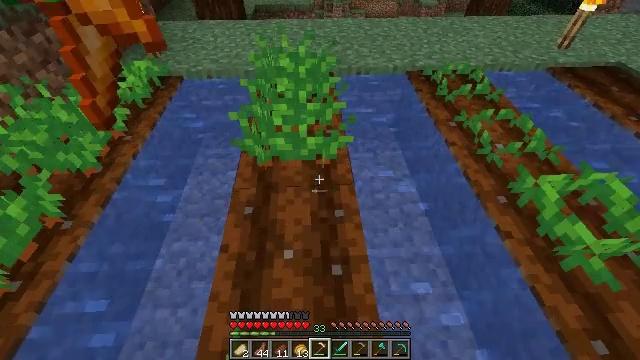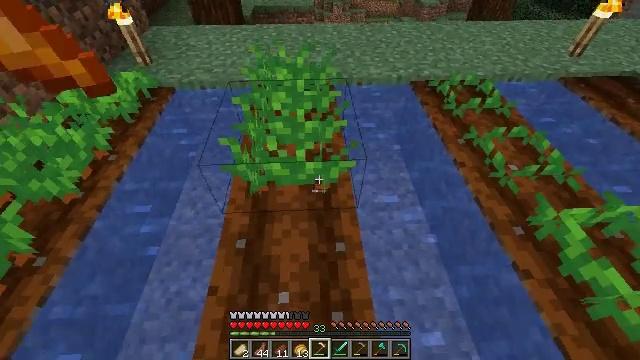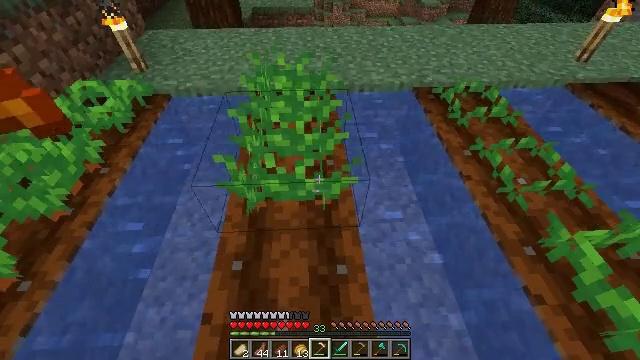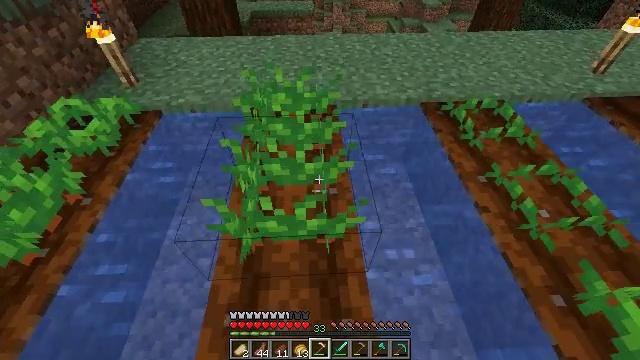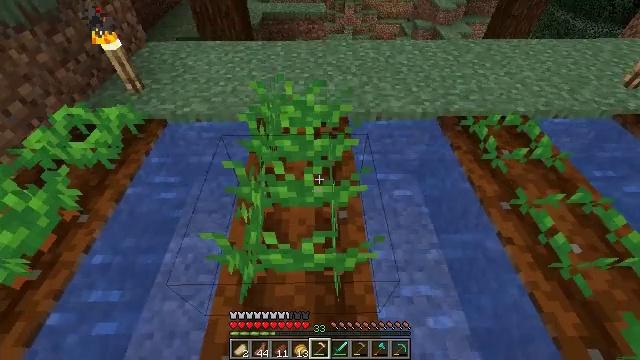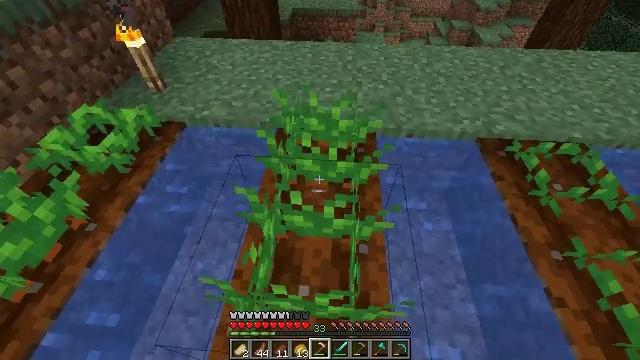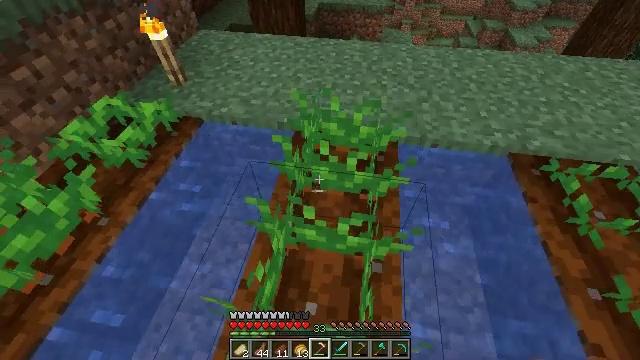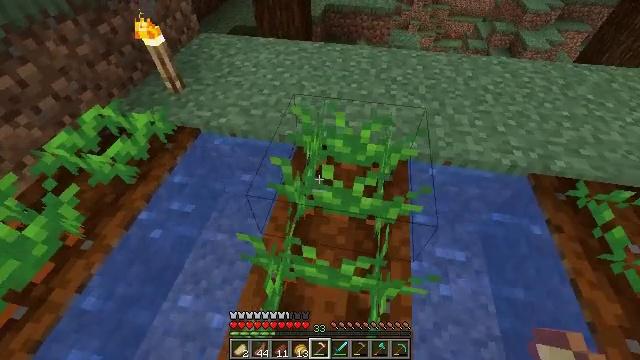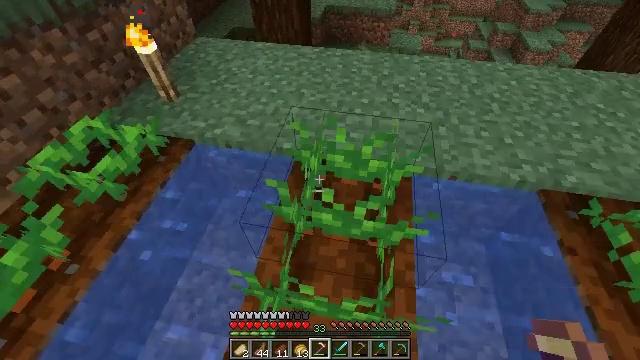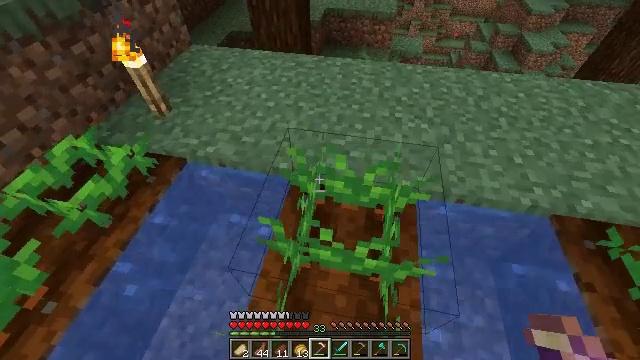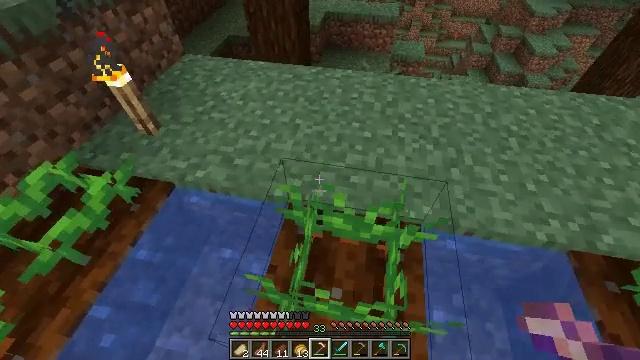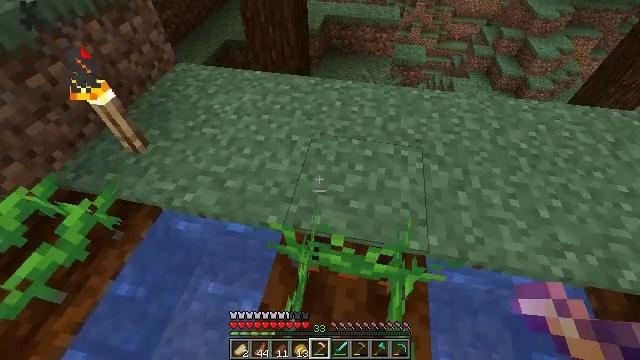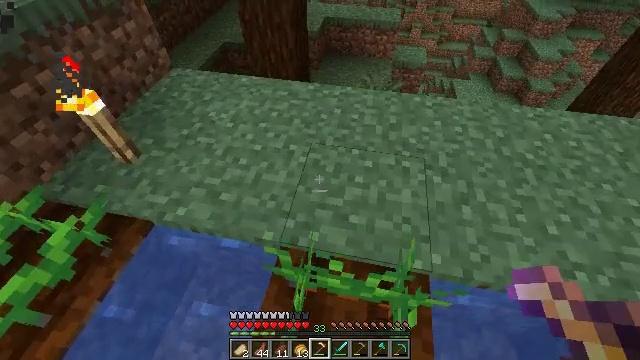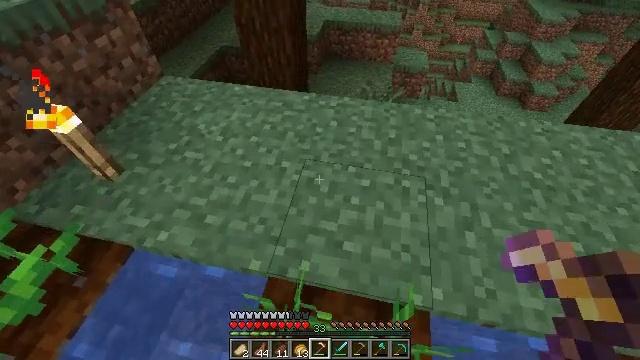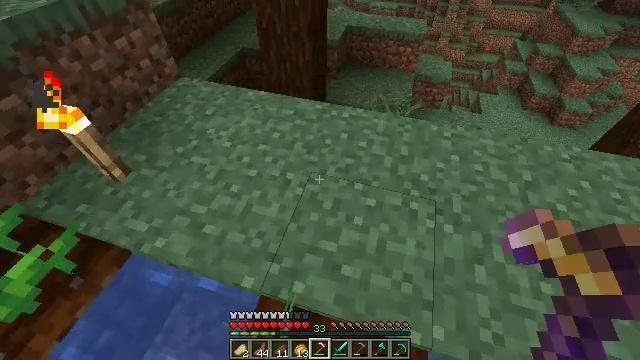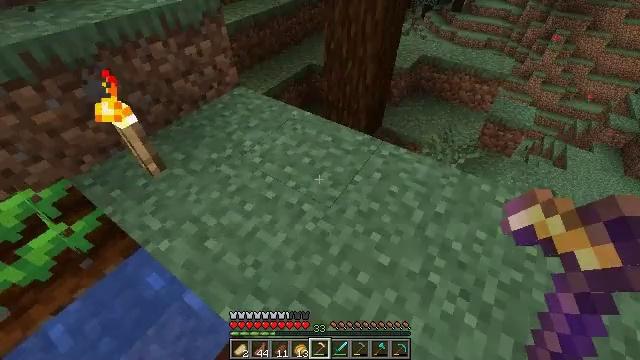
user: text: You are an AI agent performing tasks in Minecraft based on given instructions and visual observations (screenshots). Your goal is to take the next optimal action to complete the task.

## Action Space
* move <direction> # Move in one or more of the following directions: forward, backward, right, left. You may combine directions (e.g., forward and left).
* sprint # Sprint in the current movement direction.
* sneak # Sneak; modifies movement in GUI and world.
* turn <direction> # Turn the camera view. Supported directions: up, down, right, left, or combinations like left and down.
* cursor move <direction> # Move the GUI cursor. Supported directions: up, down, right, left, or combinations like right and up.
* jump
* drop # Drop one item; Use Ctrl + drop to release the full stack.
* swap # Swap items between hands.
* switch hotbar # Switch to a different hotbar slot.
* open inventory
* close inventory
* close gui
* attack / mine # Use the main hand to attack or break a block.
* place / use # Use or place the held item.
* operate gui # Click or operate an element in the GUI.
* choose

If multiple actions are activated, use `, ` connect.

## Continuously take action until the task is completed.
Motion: motion action
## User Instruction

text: Retrieve carrots by attacking the plant.
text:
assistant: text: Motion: move forward
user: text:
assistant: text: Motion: move forward
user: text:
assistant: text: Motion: move forward
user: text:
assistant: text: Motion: move forward, turn left
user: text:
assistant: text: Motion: move forward, turn left and down
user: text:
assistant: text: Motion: move forward, turn left and down
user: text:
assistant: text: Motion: move forward, turn left
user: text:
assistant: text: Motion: move forward
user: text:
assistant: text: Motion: move forward
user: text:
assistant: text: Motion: move forward
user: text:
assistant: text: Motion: move forward
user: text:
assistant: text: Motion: move forward
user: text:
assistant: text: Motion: move forward and move right
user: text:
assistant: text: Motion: move forward and move right, turn left
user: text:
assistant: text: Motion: move forward and move right, turn left and up
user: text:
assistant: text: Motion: move forward and move right, turn left and up
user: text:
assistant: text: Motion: move right, turn left and up
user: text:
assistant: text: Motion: move right, turn left and up
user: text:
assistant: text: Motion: turn left and up
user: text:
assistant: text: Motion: turn left and up
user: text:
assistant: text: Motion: turn left and up
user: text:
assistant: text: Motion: turn left and up
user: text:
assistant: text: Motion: turn right
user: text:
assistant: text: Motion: turn right
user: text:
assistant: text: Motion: no_op
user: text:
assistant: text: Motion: no_op
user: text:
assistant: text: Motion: no_op
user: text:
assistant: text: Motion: no_op
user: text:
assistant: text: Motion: turn left and up
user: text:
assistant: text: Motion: turn left